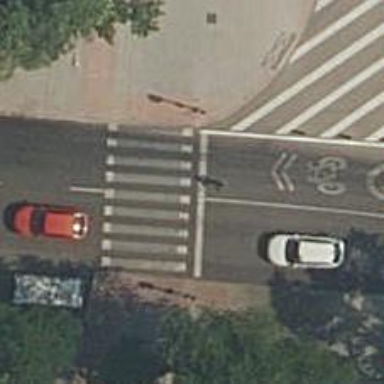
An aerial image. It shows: Road with traffic signals for signaling.